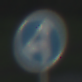
Verkehrszeichen: VorgeschriebeneFahrtrichtungGeradeausOderLinks
Umgebung: Outdoor, Suburban
Tageszeit: SunriseSunset
Wetter: PartlyCloudy
Licht: Natural
Jahreszeit: NotSpecified
Kontrast: HighContrast